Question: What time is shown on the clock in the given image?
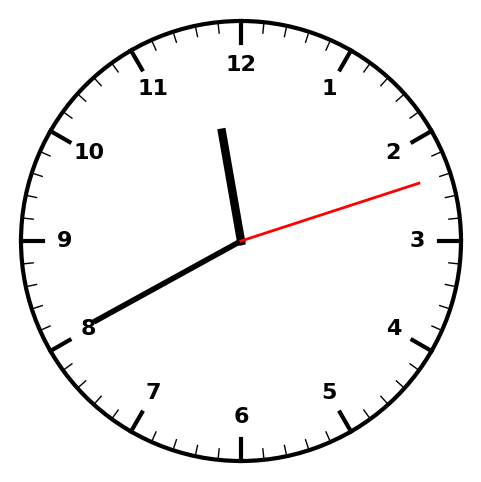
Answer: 11:40:12